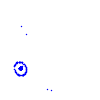
Particle: pion